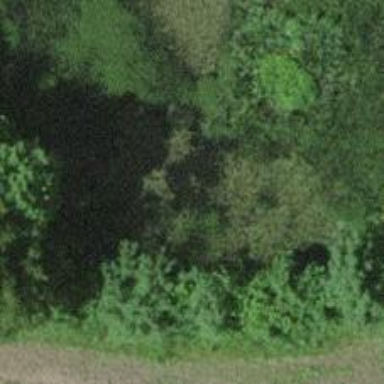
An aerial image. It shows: Pond surrounded by natural water.